Field crop: maize
Growth stage: 2
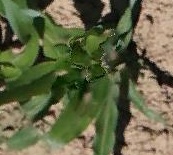
Species: maize